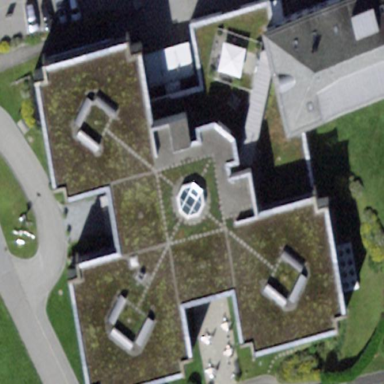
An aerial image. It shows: Hospital building providing healthcare services.